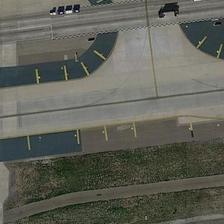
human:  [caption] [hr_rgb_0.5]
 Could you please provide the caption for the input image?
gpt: two white planes are on airport runway .

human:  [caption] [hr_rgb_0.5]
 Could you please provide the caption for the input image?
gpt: two planes is on the runway to wait for take-off .

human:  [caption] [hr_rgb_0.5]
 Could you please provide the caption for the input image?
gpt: two planes are running on a runway .

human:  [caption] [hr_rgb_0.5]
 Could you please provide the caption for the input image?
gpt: two planes are parked on an airport runway .

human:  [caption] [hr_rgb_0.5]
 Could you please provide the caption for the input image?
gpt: two planes are parked on an airport runway .